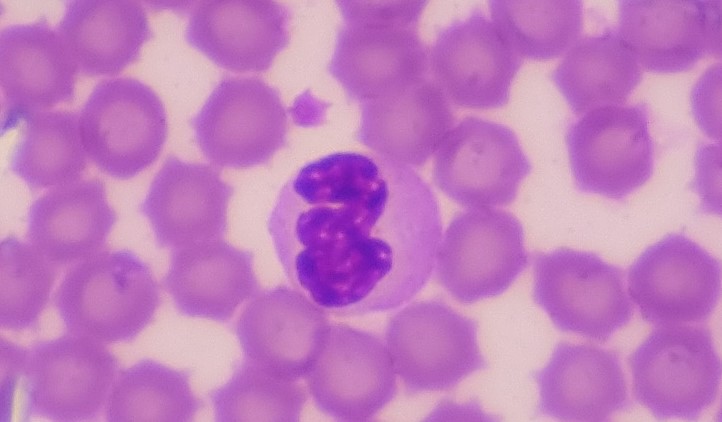
White blood cell type: Neutrophil